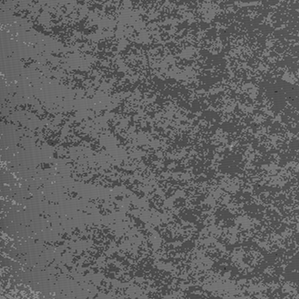
Label: frost